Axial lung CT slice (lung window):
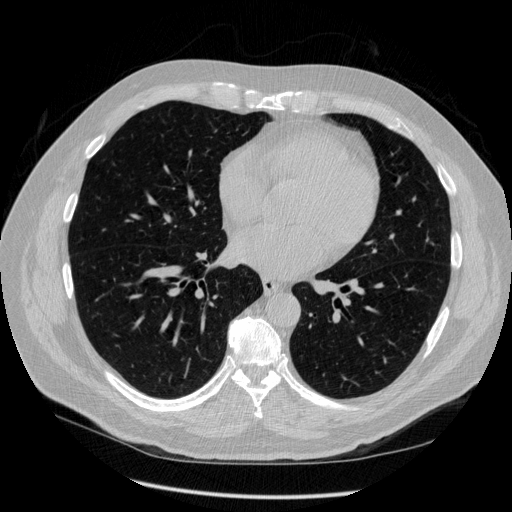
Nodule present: no